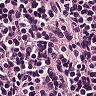
Metastatic tissue present: no